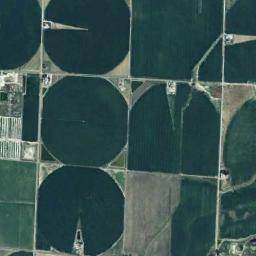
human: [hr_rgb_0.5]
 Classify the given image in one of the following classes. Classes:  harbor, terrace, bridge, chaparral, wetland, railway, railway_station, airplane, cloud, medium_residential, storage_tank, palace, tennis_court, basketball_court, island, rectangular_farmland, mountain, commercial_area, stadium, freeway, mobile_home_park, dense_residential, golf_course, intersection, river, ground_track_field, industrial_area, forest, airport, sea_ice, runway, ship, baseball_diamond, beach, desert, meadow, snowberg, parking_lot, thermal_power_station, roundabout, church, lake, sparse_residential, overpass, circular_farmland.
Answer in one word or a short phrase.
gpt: circular_farmland